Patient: sex M, age 36
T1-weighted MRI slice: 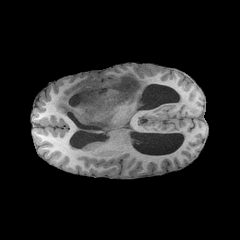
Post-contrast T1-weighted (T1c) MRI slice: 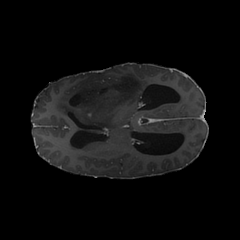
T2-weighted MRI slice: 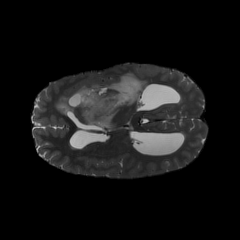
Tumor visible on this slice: yes
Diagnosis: Astrocytoma, IDH-mutant
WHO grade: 4